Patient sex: F
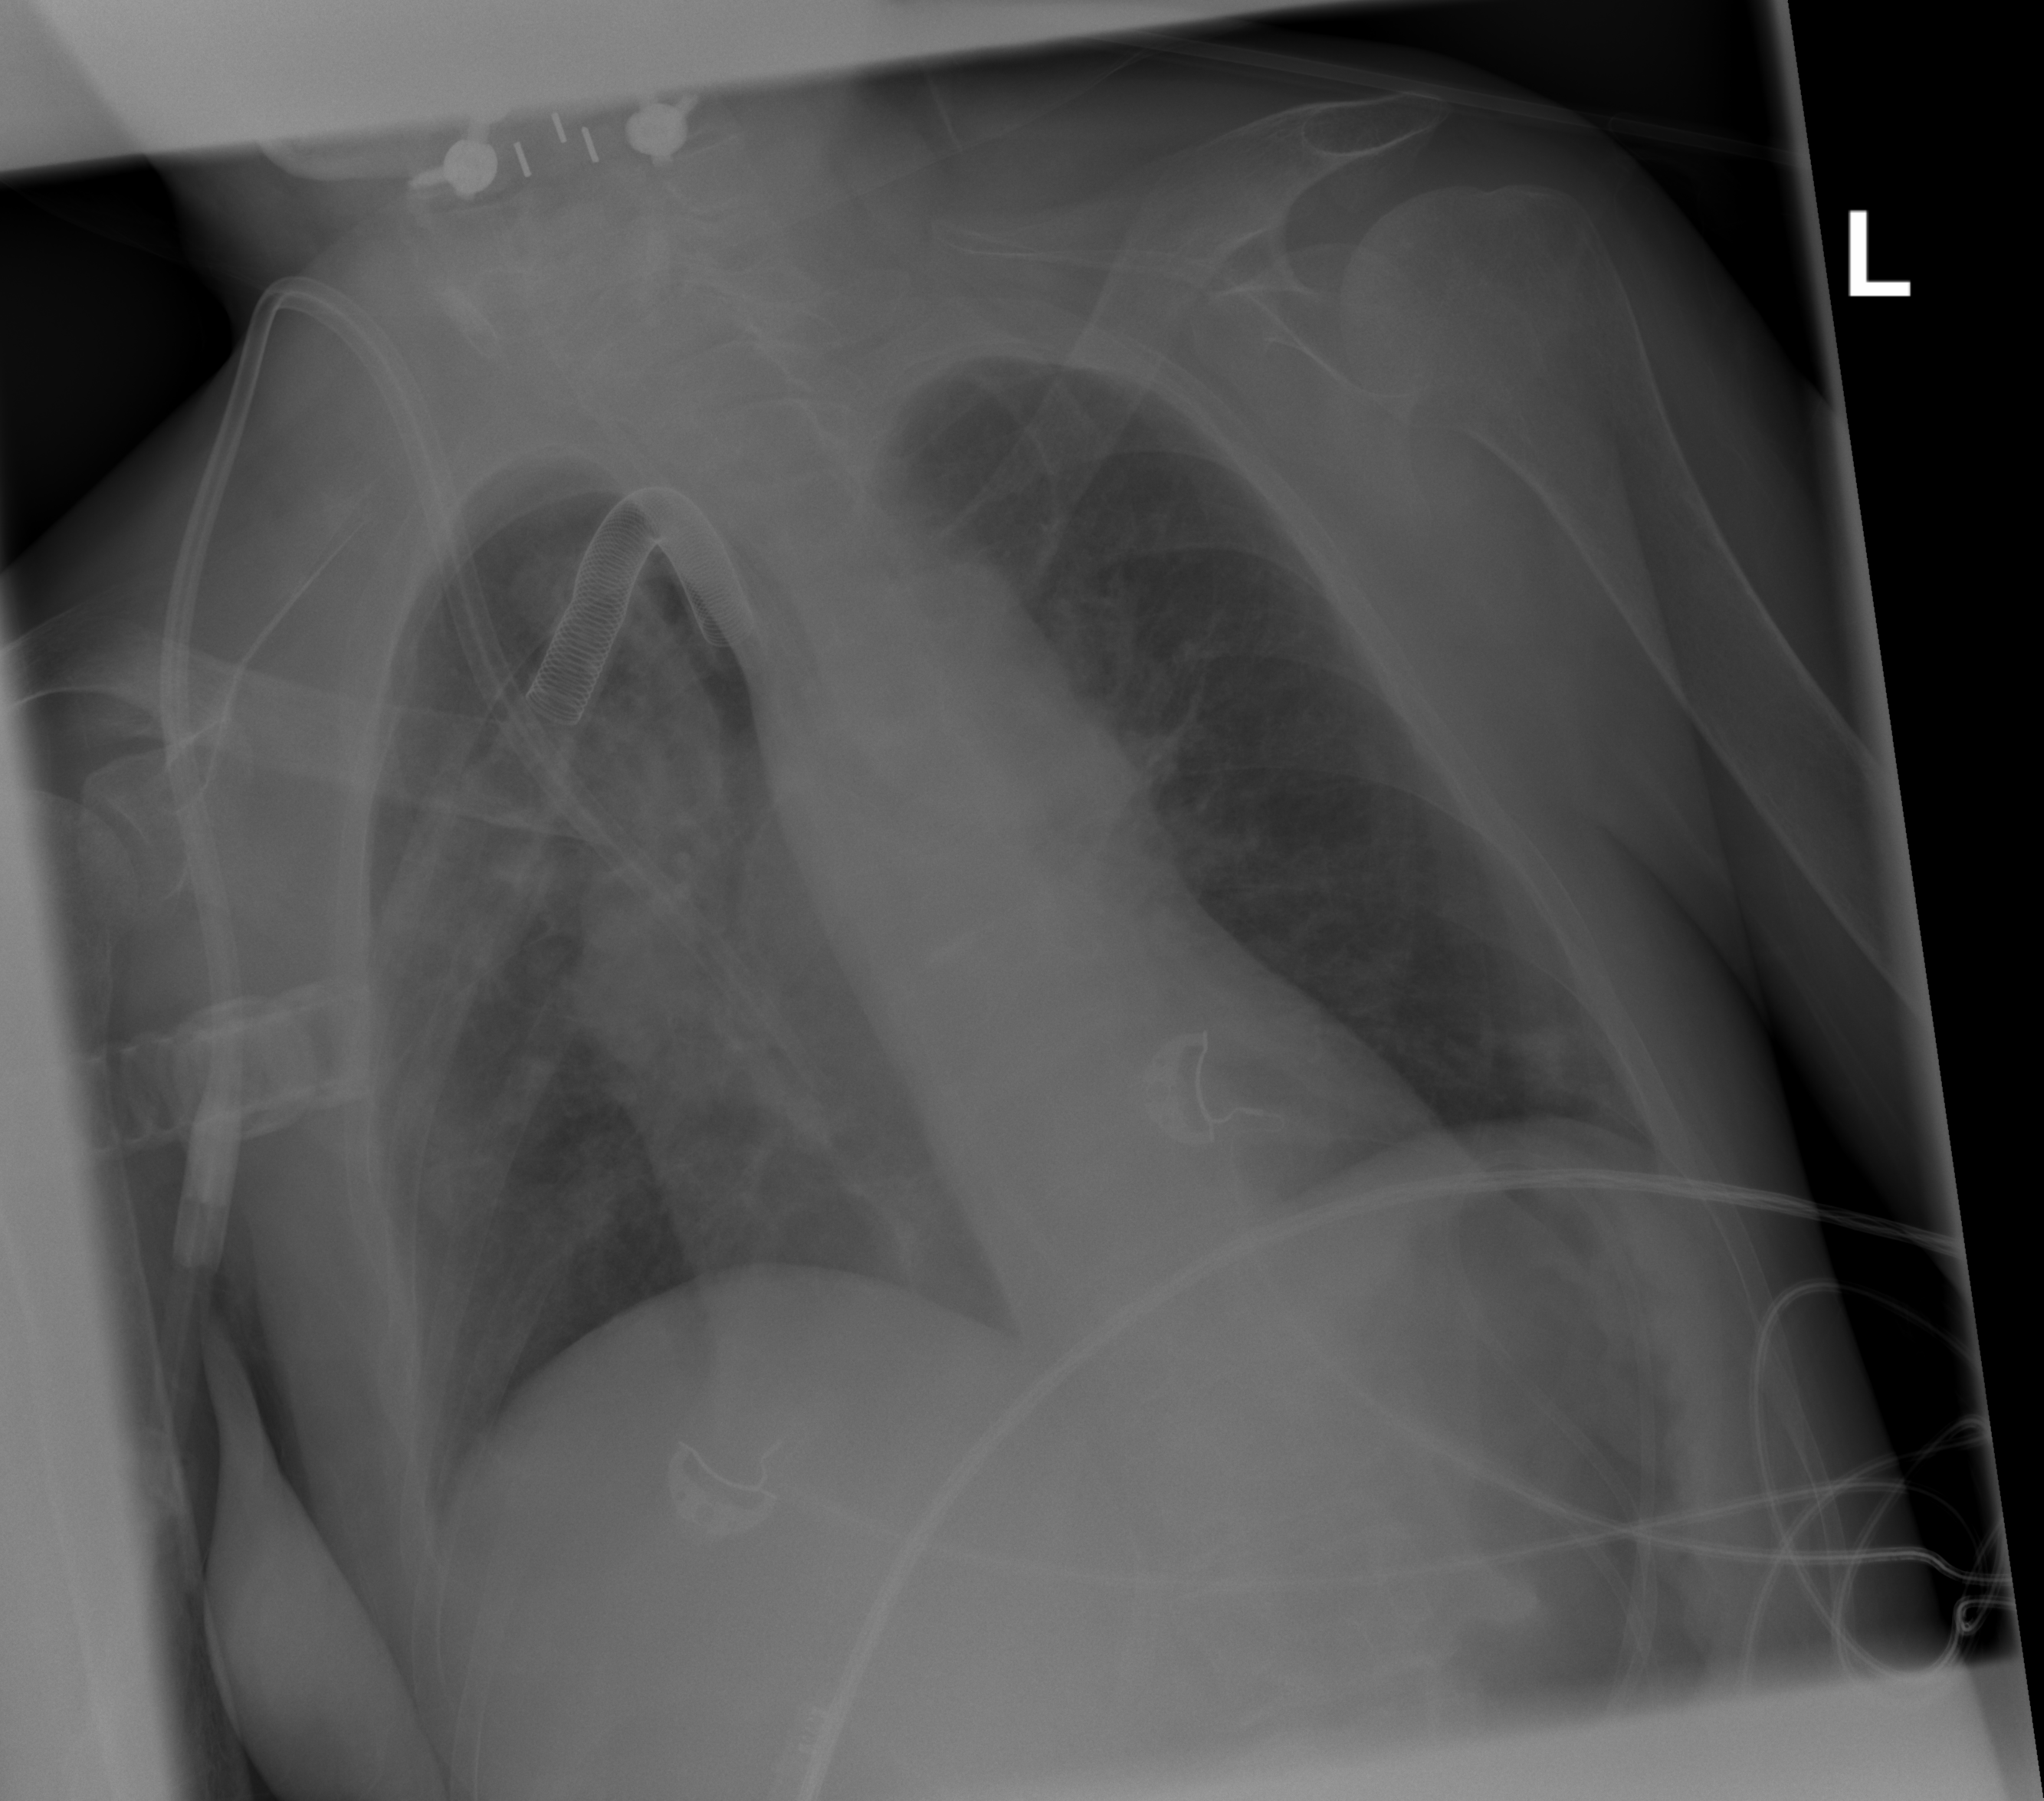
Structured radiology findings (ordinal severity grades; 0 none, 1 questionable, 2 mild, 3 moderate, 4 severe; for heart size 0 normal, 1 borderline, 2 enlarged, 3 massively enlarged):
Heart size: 2
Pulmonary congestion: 0
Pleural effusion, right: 0
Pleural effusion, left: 0
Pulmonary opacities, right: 0
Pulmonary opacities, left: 0
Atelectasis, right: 2
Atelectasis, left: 2